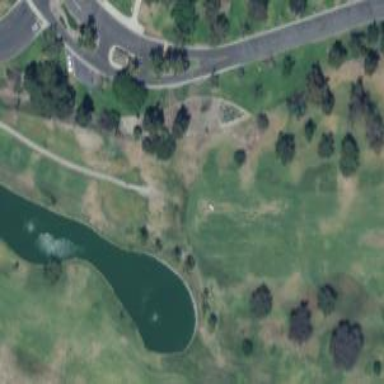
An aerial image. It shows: View of golf hole.